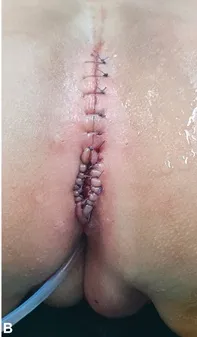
Operative steps of posterior sagittal anorectoplasty (PSARP) (continued). (
B
) The anocutaneous anastomosis is performed at the predestined site of the normal anus.
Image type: medical_photograph (other_medical_photograph)